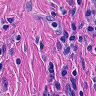
Metastatic tissue present: yes